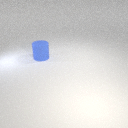
large blue rubber cylinder